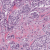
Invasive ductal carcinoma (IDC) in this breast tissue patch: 1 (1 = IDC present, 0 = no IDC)